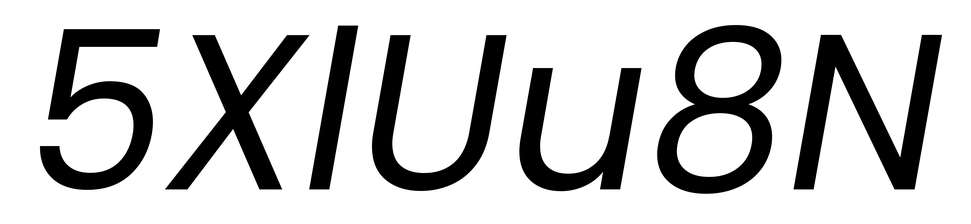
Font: Poppins-Italic